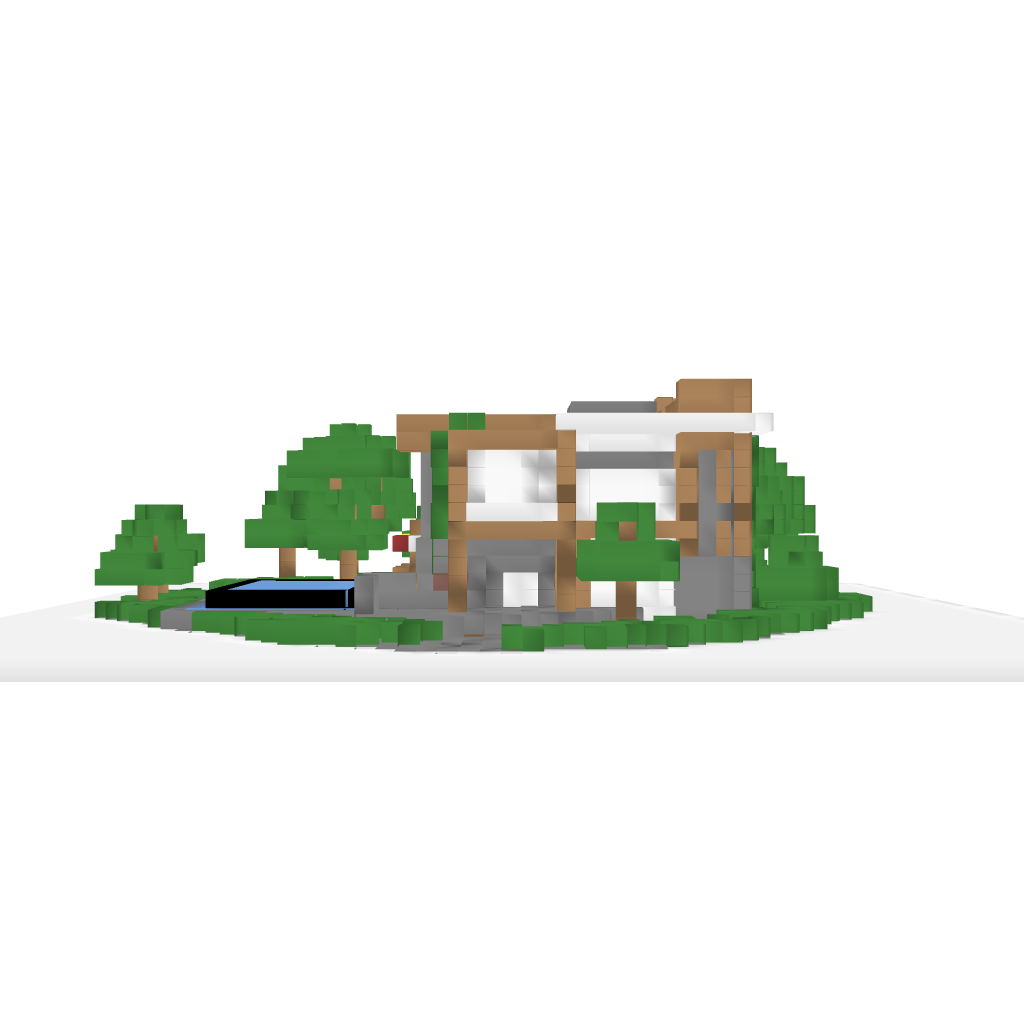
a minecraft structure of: Luxury House #3 good quality